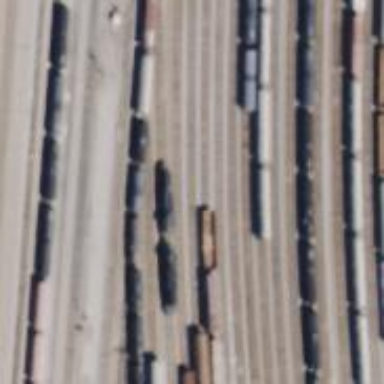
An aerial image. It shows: Railway yard.